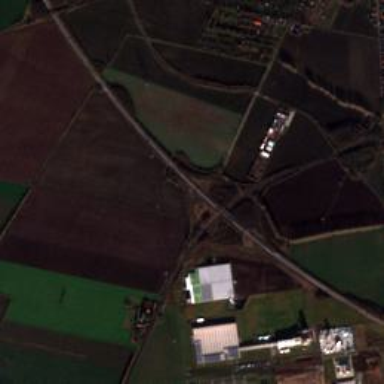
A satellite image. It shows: Motorway junction.